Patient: sex F, age 59
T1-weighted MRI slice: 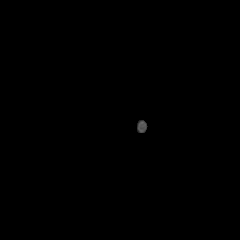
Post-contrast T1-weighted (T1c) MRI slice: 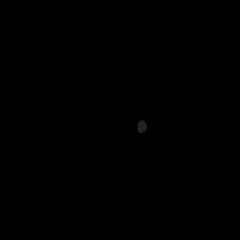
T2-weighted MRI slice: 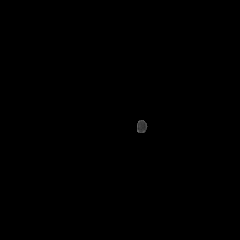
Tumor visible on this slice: no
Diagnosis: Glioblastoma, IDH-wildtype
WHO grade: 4